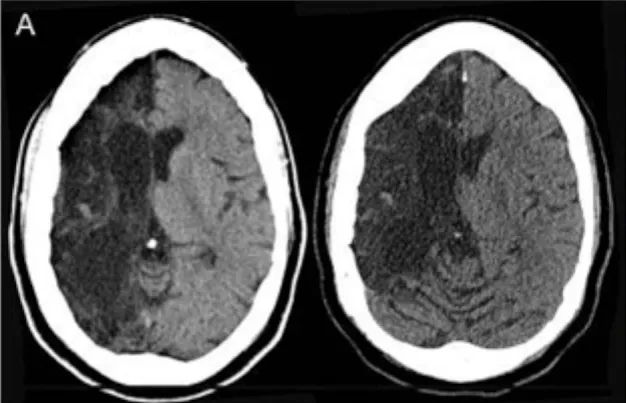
(A) Non-contrast head CT (transverse views) shows chronic right anterior cerebral artery (ACA) and middle cerebral artery (MCA) territory encephalomalacia with sparing of a small portion of the medial right frontal lobe, without evidence of bleed or new territory of acute infarction.
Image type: radiology (ct)